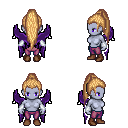
a pixel art fantasy rpg character, female body template, dark elf, purple skin, purple wings, magenta pants, light blonde extra-long topknot hairstyle, white cloth bracers, brown shoes, four views (front, back, left, right), 2x2 character sprite sheet, small pixel art, hard edges, no anti-aliasing